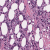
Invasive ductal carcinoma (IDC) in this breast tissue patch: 1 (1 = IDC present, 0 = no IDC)